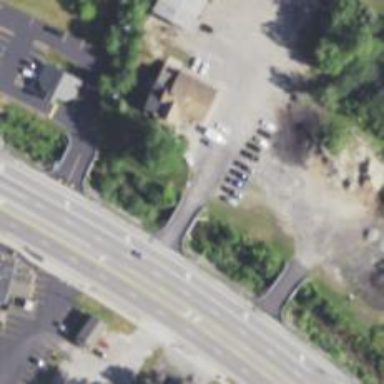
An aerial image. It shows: Service road on bridge.